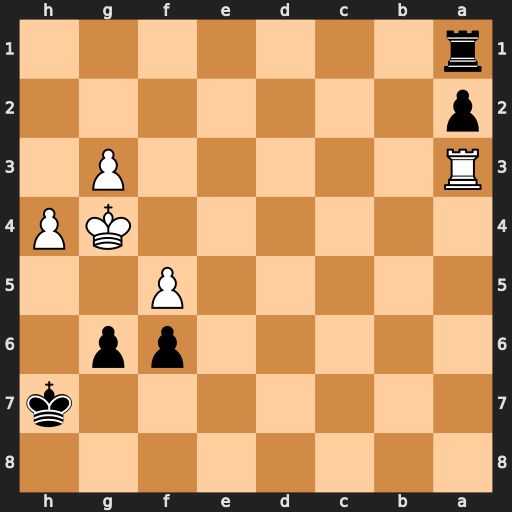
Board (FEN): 8/7k/5pp1/5P2/6KP/R5P1/p7/r7
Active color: b
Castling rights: -
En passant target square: -
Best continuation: Kh6 fxg6 f5+ Kxf5 Rf1+